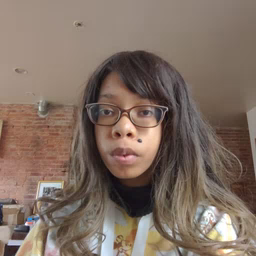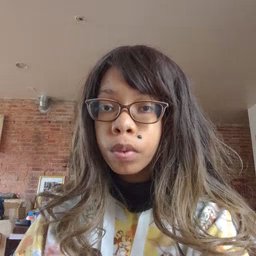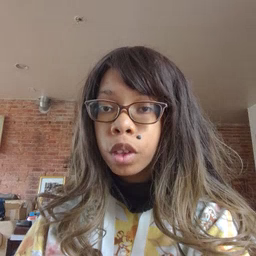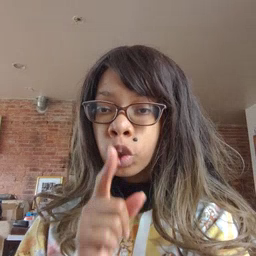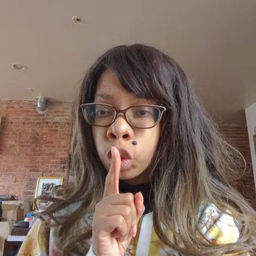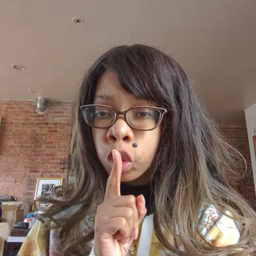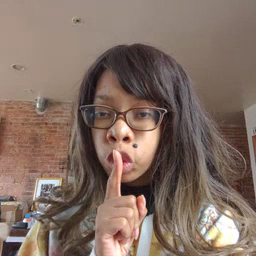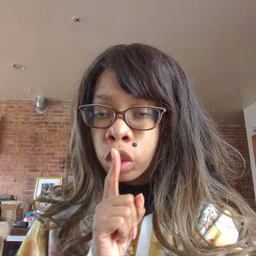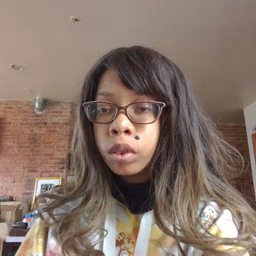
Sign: shhh